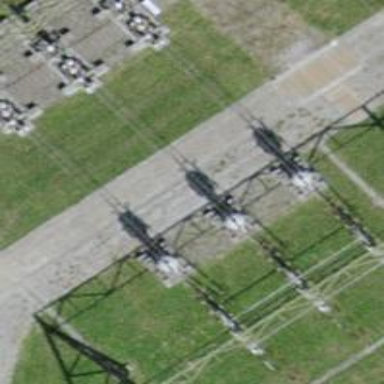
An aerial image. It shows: Switch used for power control.